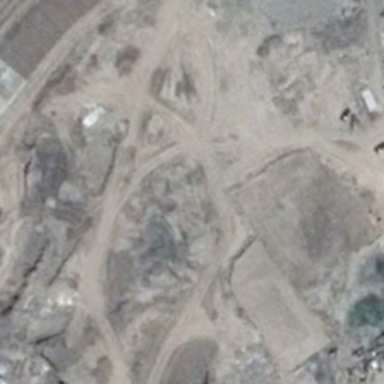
There are many ruts surrounding the stony hills .